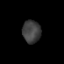
Tissue: prostate
Cell type: T cells
Senescence score: 0.3469
Nuclear area (px): 404
Mean DAPI intensity: 63.493